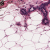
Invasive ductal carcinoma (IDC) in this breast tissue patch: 0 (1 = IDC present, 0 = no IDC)